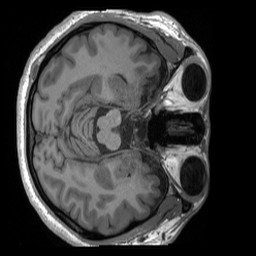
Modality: T1w
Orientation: axial
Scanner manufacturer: siemens
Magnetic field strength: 3 T
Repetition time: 2.4 s
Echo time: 0.00224 s